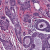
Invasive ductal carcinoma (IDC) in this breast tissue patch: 1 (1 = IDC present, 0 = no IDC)